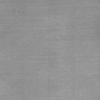
Label: dusty